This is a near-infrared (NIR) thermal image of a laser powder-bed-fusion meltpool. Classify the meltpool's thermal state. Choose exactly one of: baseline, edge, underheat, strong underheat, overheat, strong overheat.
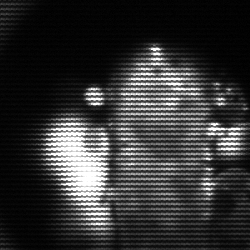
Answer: strong underheat